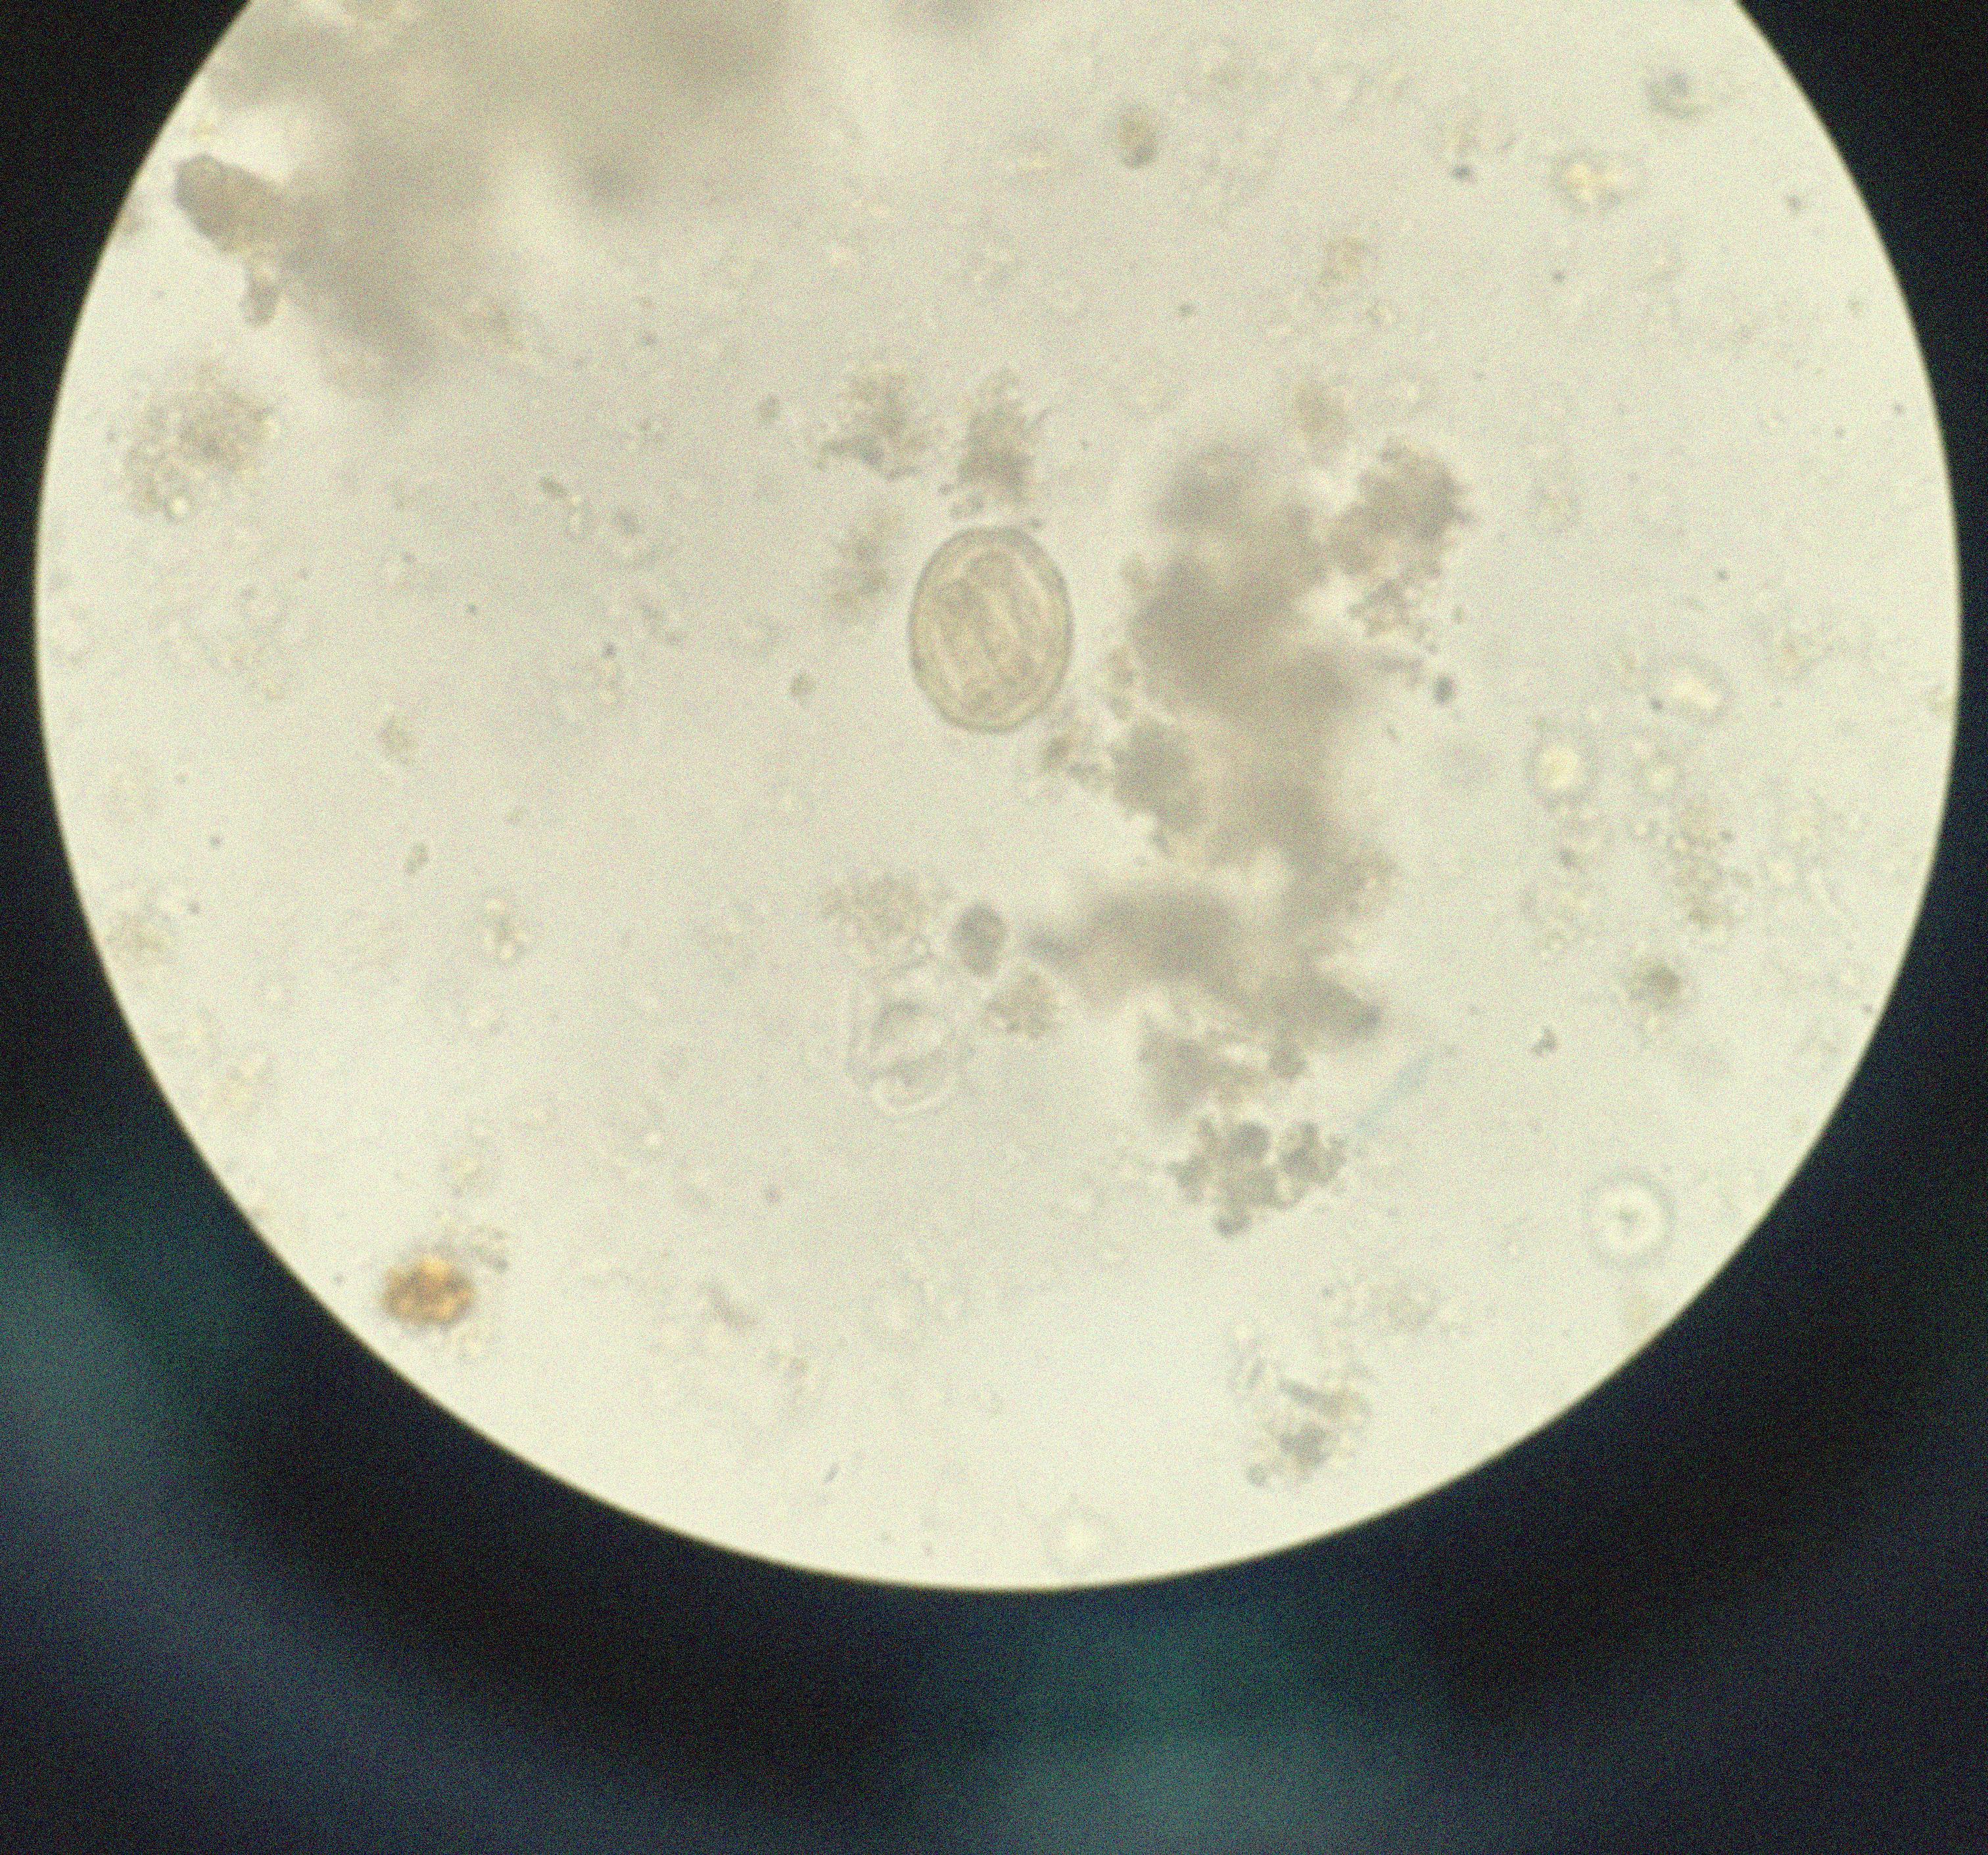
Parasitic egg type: Ascaris lumbricoides